RGB frame:
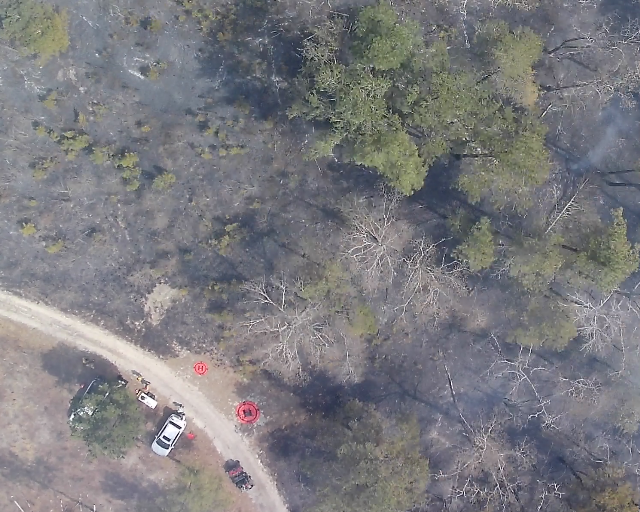
Thermal frame:
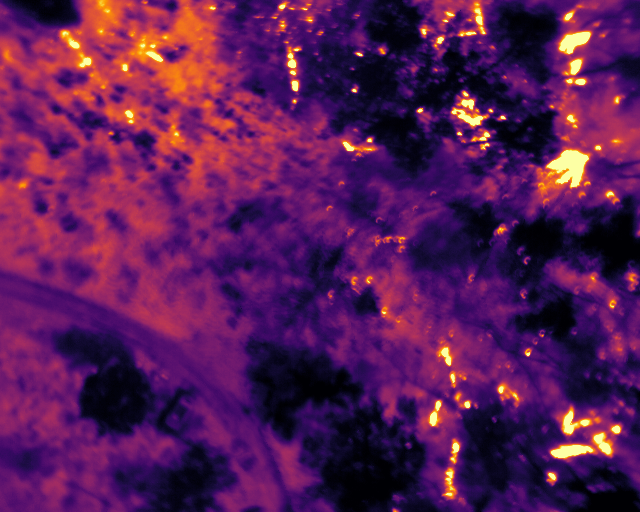
Captured: 2026-02-26 03:41:47
Pixels at or above 80 °C: 2184 (fraction of frame: 0.006665)